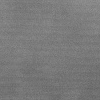
Atmospheric dust classification: dusty